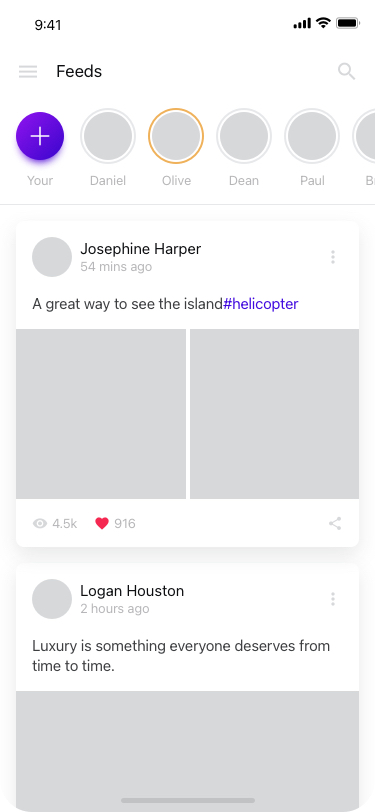
Text in this UI design:
Luxury is something everyone deserves from time to time.
Logan Houston
2 hours ago
4.5k
916
A great way to see the island
#helicopter
Josephine Harper
54 mins ago
Feeds
Your
Daniel
Olive
Deans
Paul
Brian